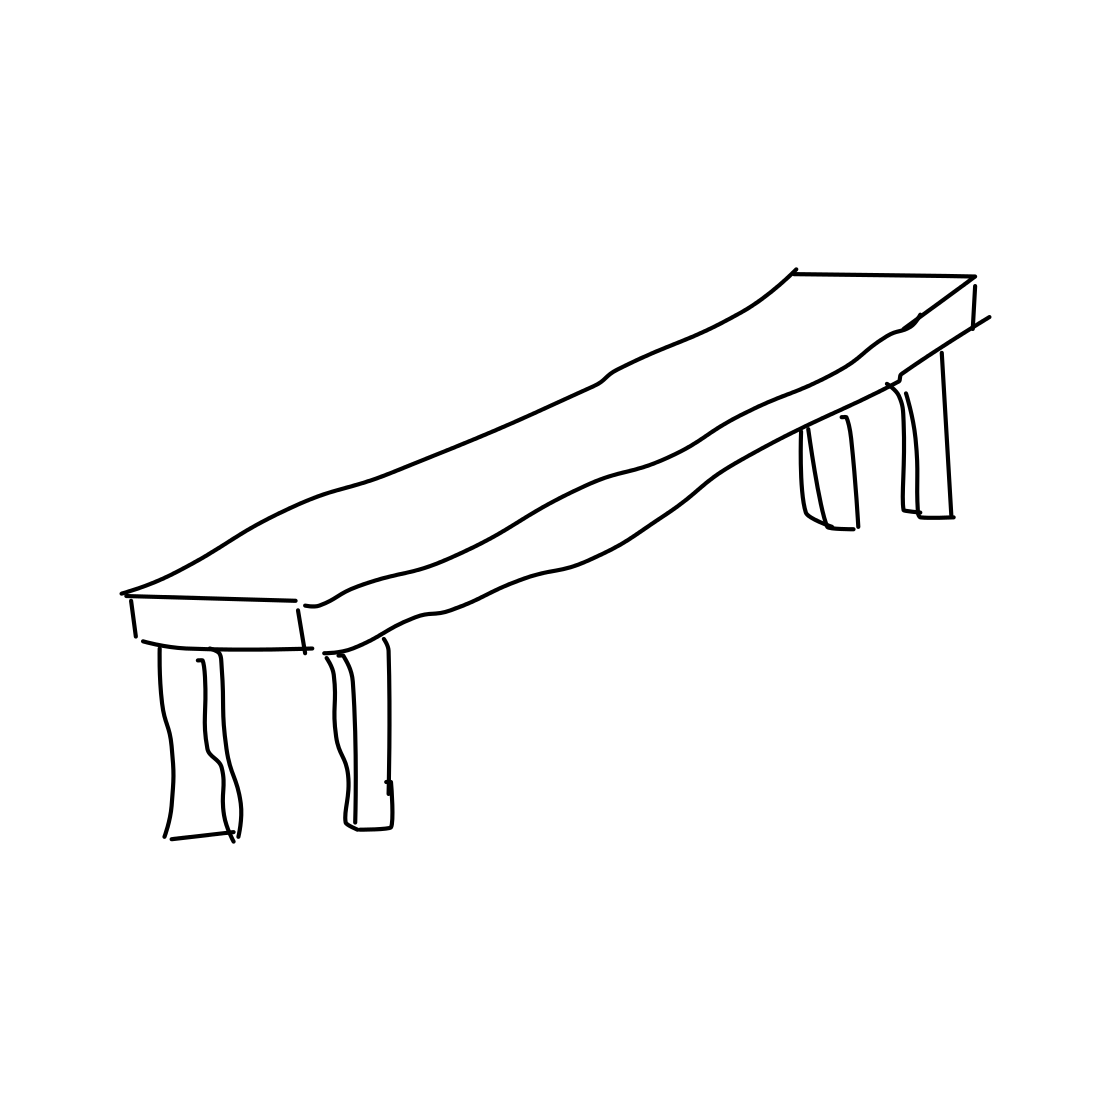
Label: bench